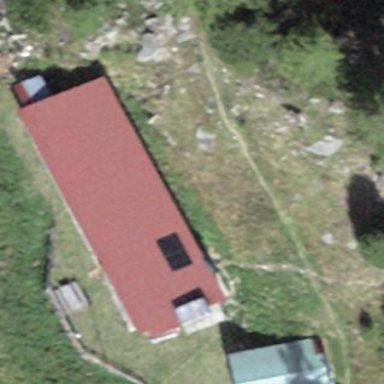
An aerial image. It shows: Hut.